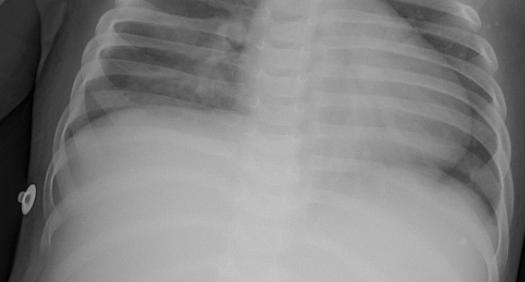
Diagnosis: PNEUMONIA